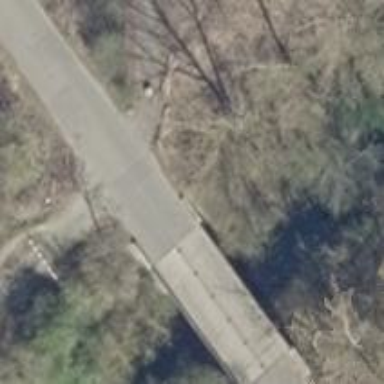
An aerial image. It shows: Unclassified road on bridge.